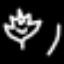
Label: leaf